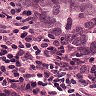
Metastatic tissue present: yes